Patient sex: F
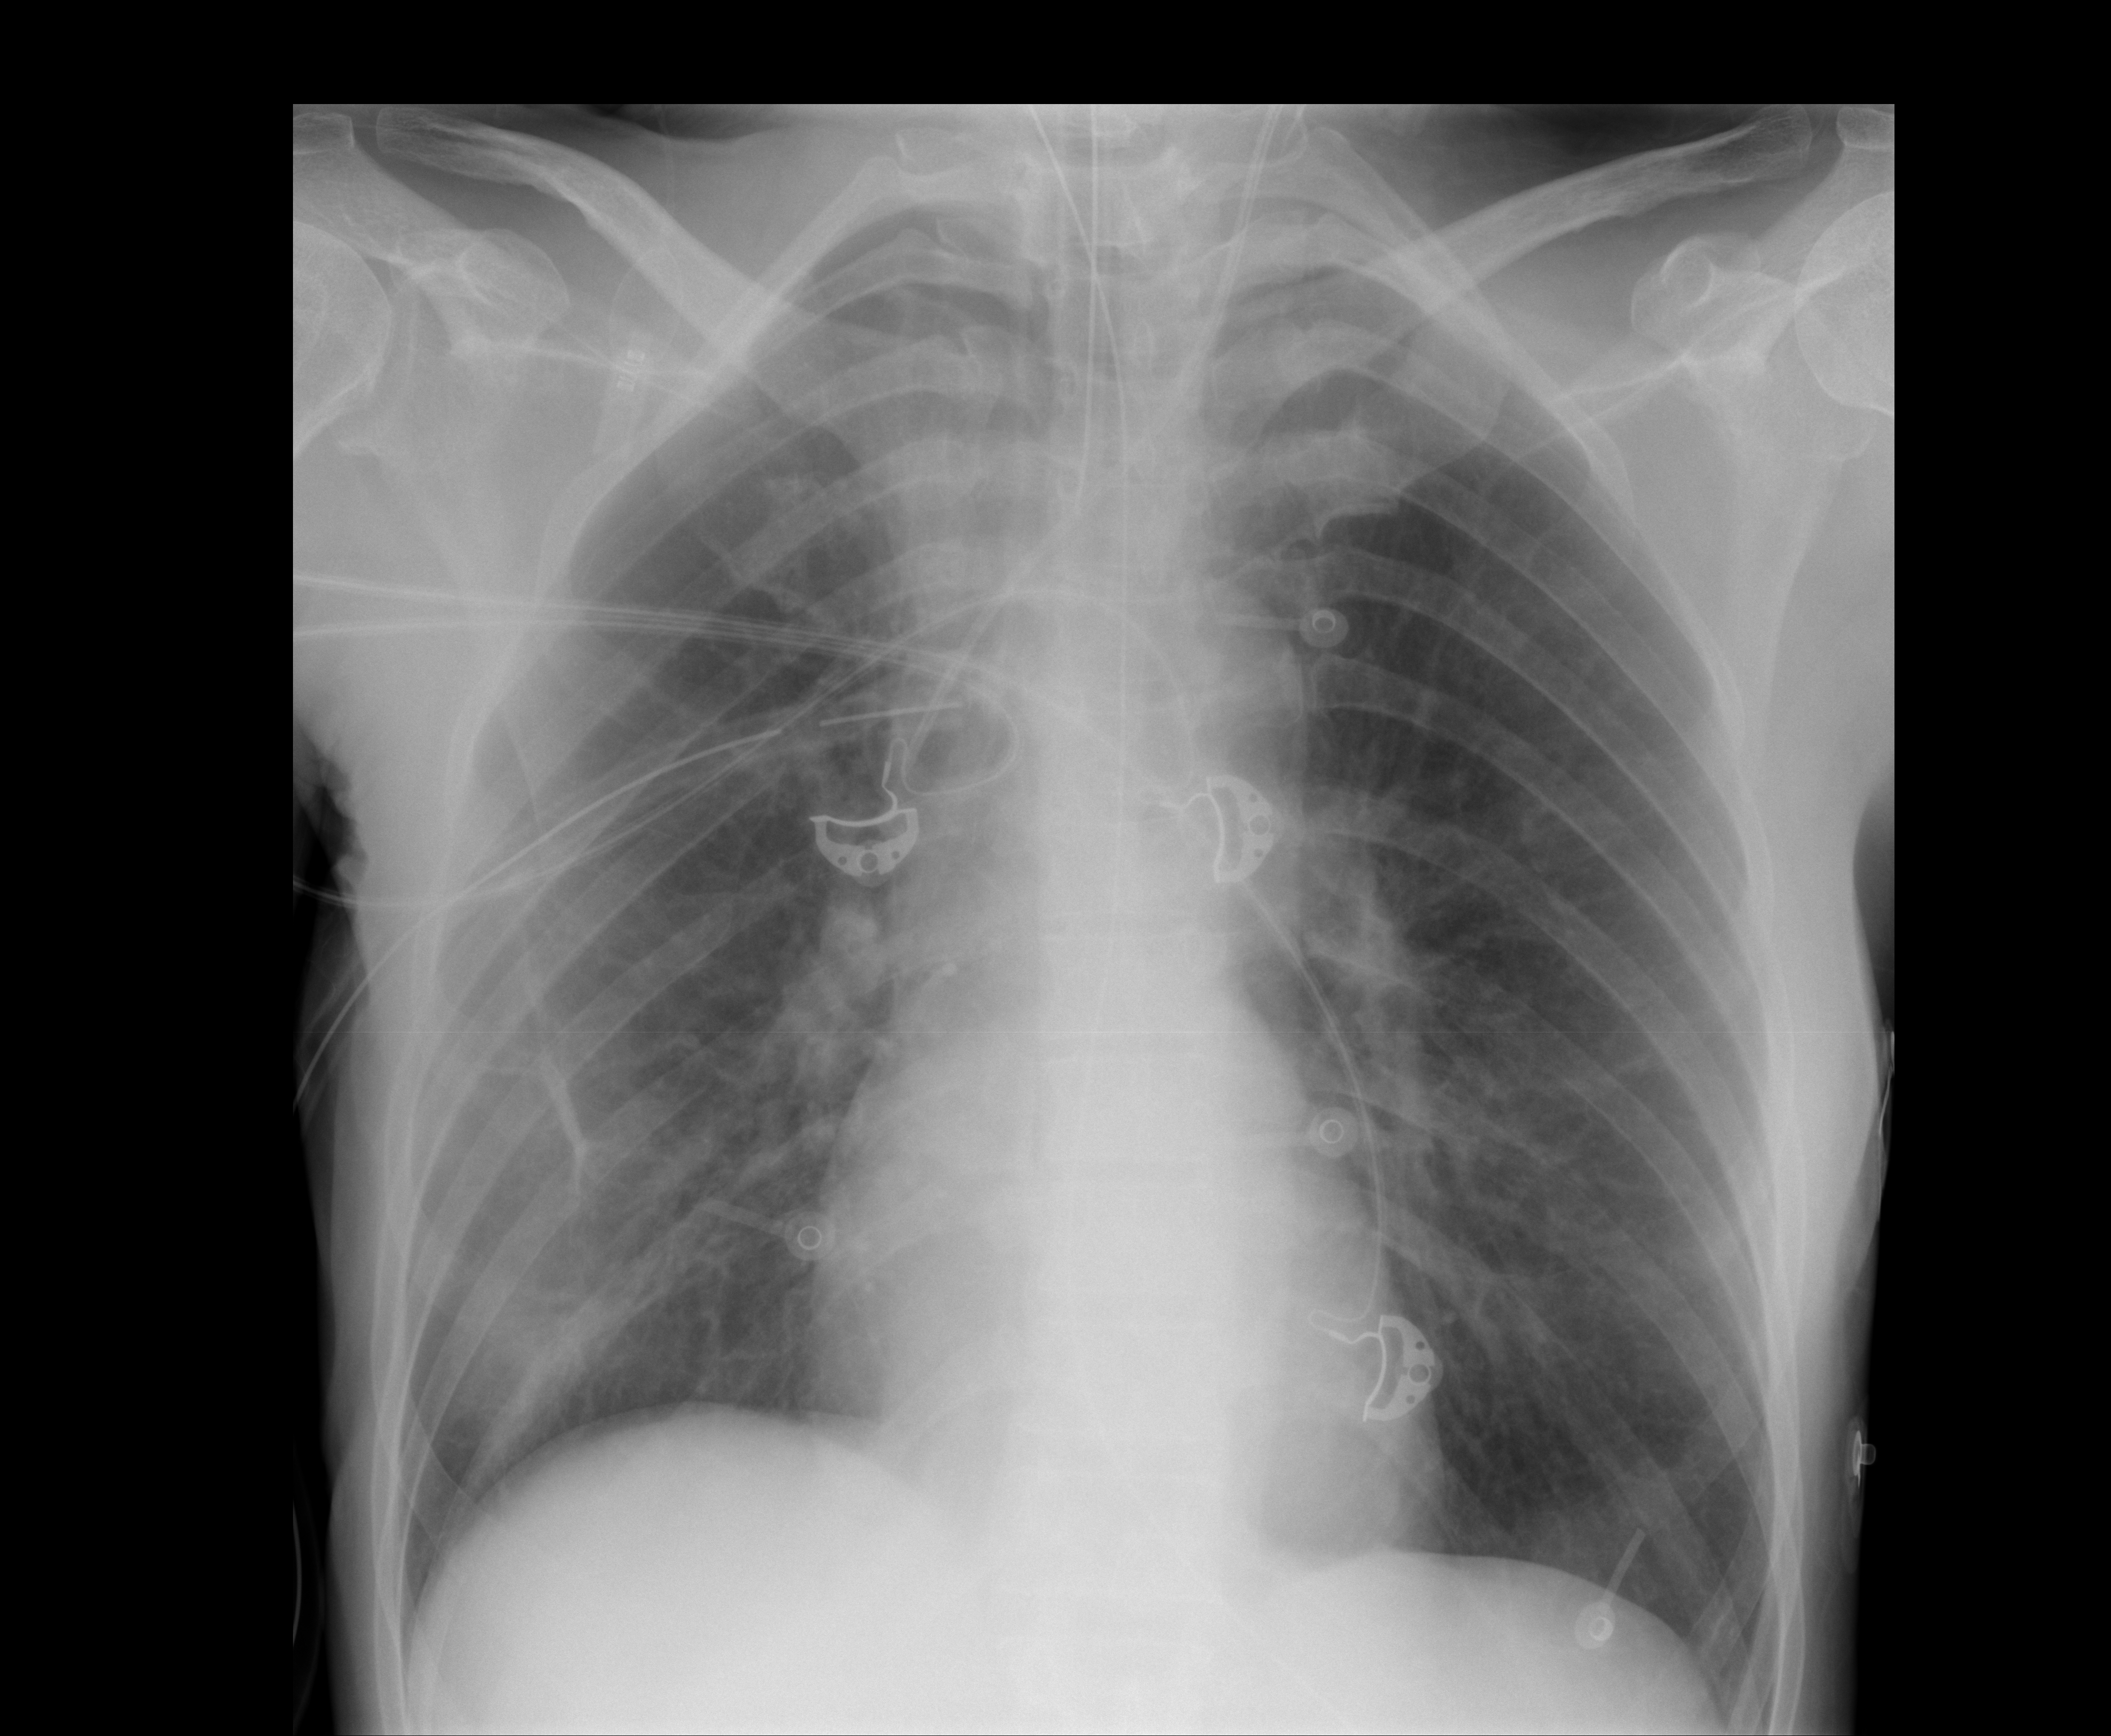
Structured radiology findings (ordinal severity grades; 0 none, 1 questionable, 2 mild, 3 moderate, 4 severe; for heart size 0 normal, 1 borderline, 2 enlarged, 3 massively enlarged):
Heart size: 0
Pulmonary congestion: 0
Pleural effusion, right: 0
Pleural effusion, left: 0
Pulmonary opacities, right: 0
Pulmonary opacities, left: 0
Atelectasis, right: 2
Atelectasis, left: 2